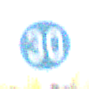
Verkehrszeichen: VorgeschriebeneMindestgeschwindigkeit
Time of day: MorningAfternoon
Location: Outdoor (RoadRail)
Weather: PartlyCloudy
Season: NotSpecified
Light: Natural